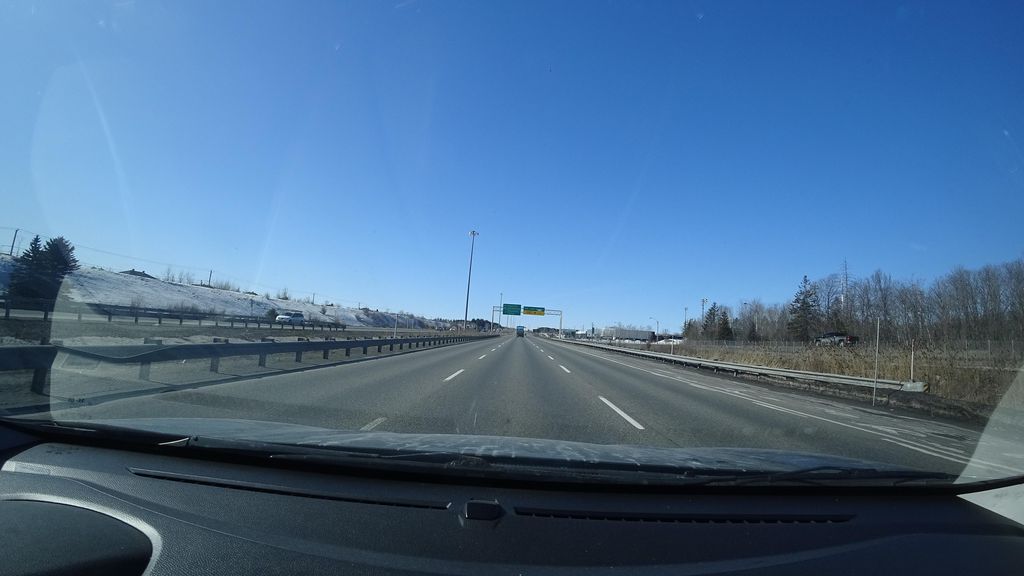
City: quebec_city